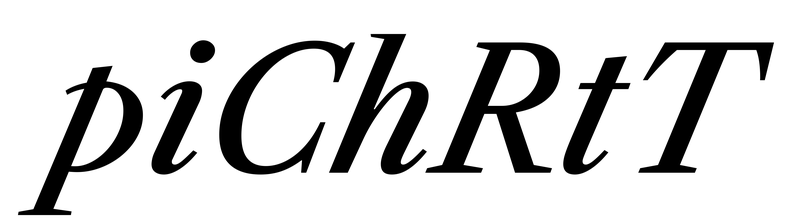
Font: LibreCaslonText-Italic_Medium_Italic